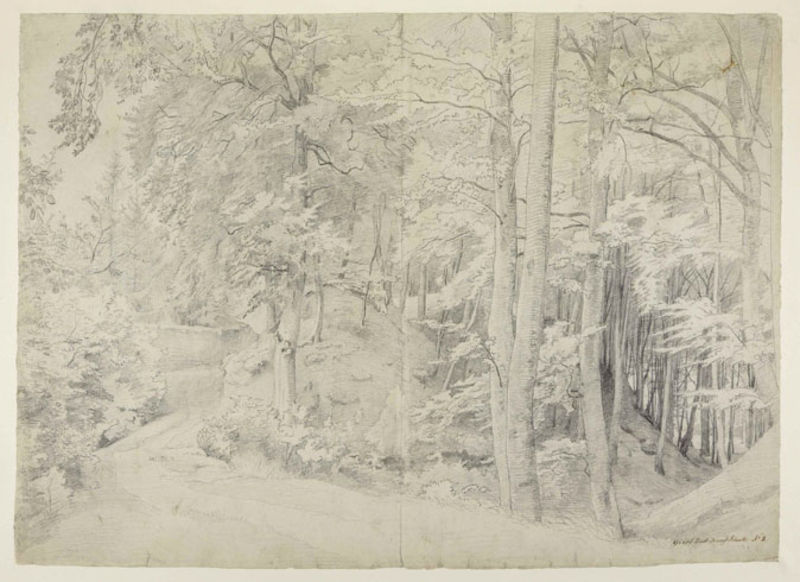
Titel: Im Buchenwald
Künstler: Johann Wilhelm Schirmer
Standort: Karlsruhe
Institution: Staatliche Kunsthalle Karlsruhe
Schlagwörter: baum, berg, blätter, felsen, himmel, laub, schatten, wasser, weiß, baumstämme, bäume, fluss, grün, impressionismus, landschaft, see, äste, grau, hell, hintergrund, holz, licht, schwarz, skizze, straße, zeichnung, eis, gras, schnee, weg, wiese, barock, blass, rahmen, stein, steine, bild, signatur, ast, baumstamm, einsamkeit, erde, ferne, gräser, hügel, kalt, natur, stamm, zweige, brücke, busch, büsche, gebüsch, pfad, sträucher, realismus, blatt, pflanzen, blas, krone, rokoko, wald, zart, stillleben, relief, ruhig, schrift, papier, ruhe, naturalismus, studie, moderne, abhang, anstieg, berge, hang, mauer, gelände, grafik, schattierung, winter, idylle, rand, sepia, damm, spur, romantik, stämme, falte, gefaltet, datum, tiefe, still, fein, baumkronen, buch, spaziergang, einöde, wandern, zweig, lichtung, druck, schwarzweiss, schraffur, radierung, titel, buchstaben, bleistift, fichte, laubbaum, nadelbaum, tanne, entwurf, flora, sonnig, trüb, bleistiftzeichnung, buchen, unterholz, sehnsucht, kiefer, geäst, reise, dickicht, laubbäume, alle, leicht, undeutlich, kupferstich, buchseiten, waldweg, buche, knick, bäum, griseille, tein, baltt, bil, graphit, verschneit, faltung, linde, mischwald, bergauf, doppelseite, bläter, sperrholz, naatur, achtzehntes jahrhundert, blistift, siegniert, menschenlos, enturf, borken, landhscfat, nauralismus, michwald, aale, walsweg, graohit, aallleee, dichter wald